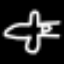
Label: airplane